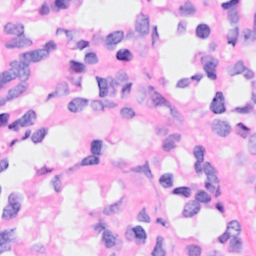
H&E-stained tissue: Breast